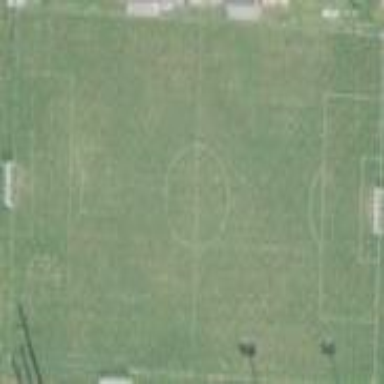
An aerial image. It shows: Soccer pitch for outdoor sports and leisure activities.